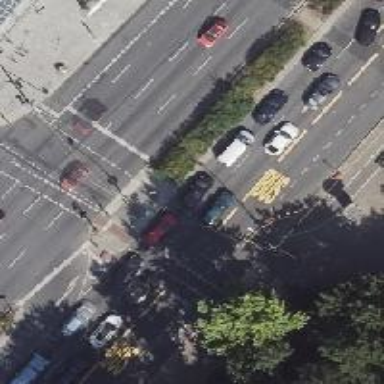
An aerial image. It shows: Road crossing with traffic signals.